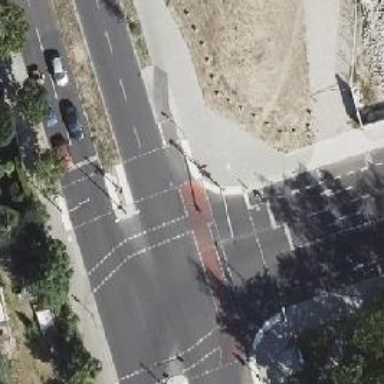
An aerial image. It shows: Asphalt footway with crossing controlled by traffic signals. The crossing includes island.